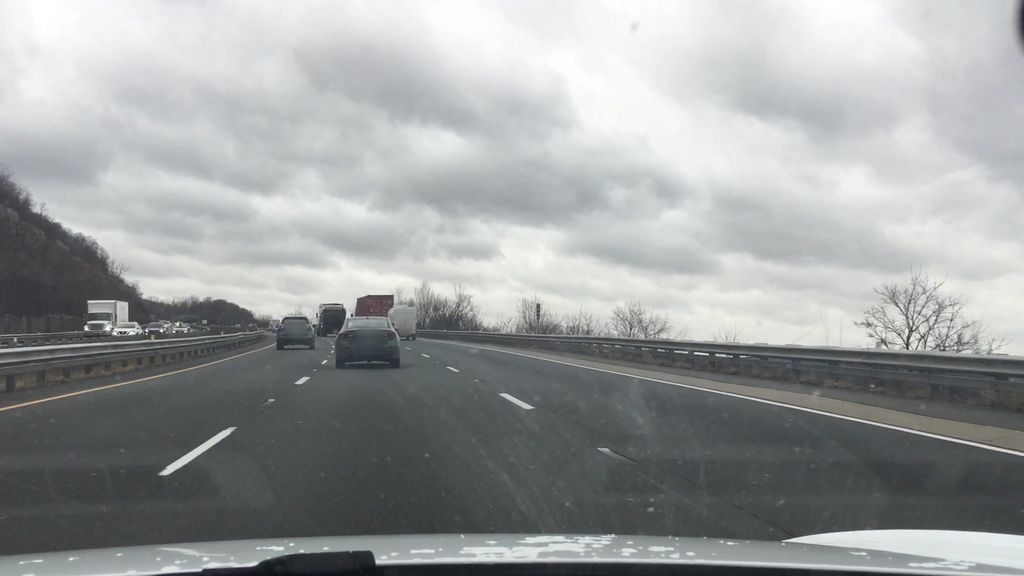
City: hamilton